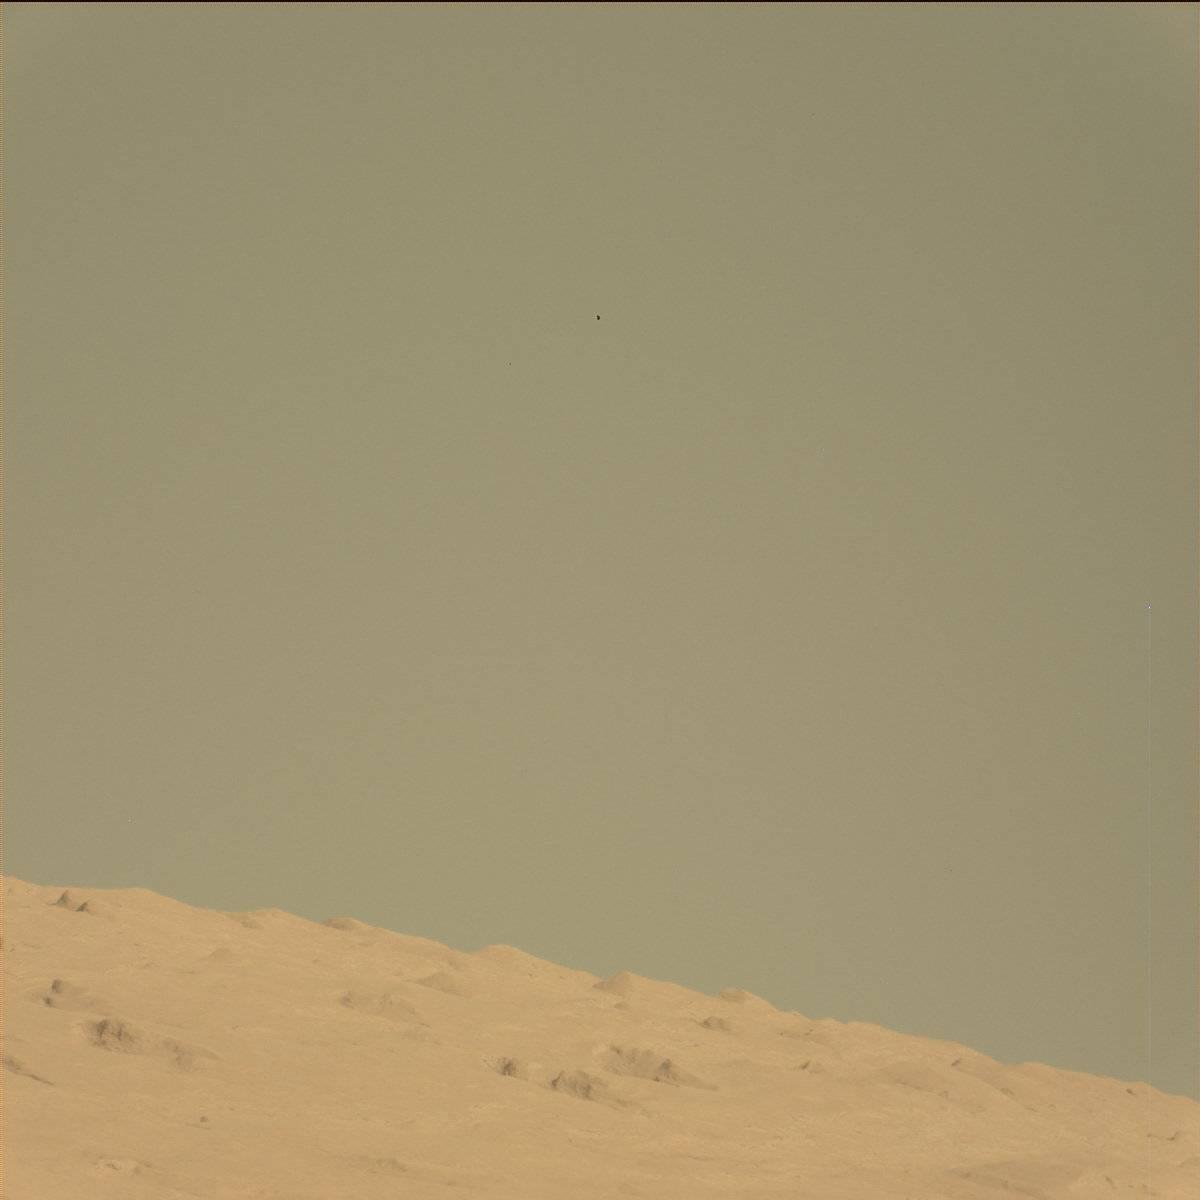
Terrain classes present: Ridge, Sky